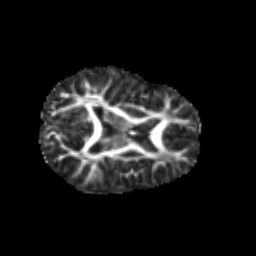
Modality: FA
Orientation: axial
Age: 6
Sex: female
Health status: healthy